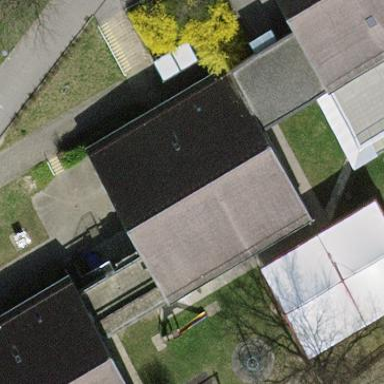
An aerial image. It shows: School building.